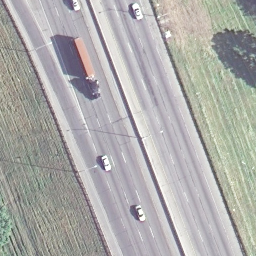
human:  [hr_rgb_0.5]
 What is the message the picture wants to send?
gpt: freeway